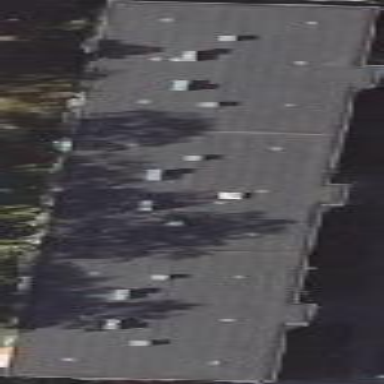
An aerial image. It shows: Apartment building with flat roof.